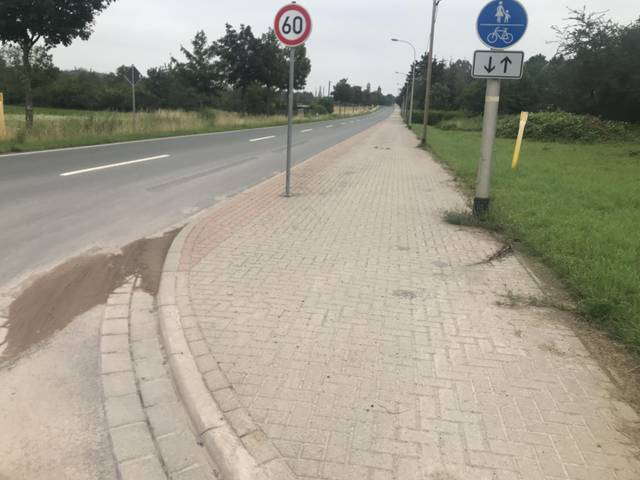
Region: Germany
Coordinates: 51.795, 11.111